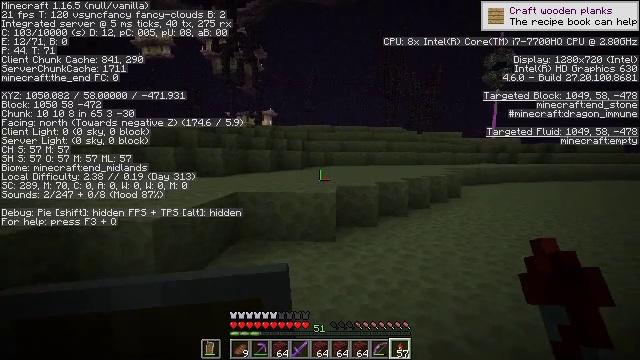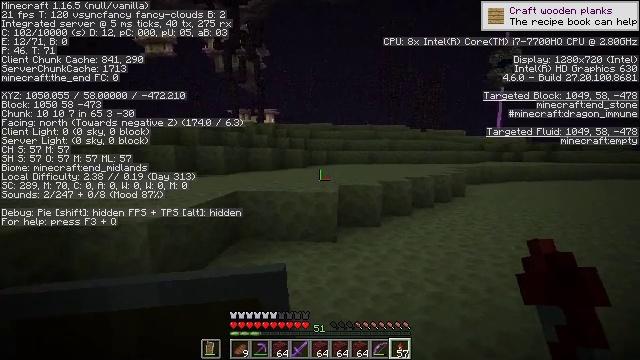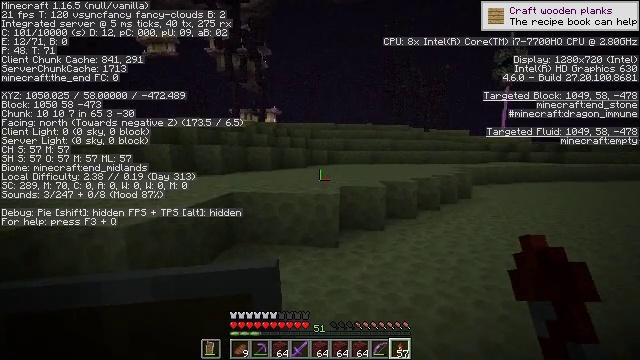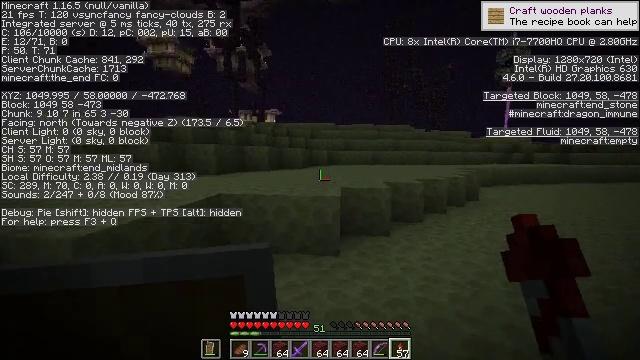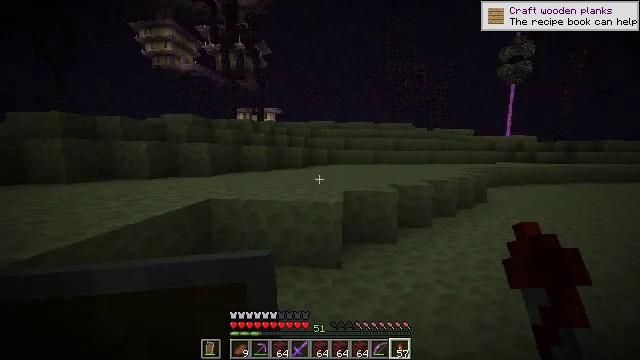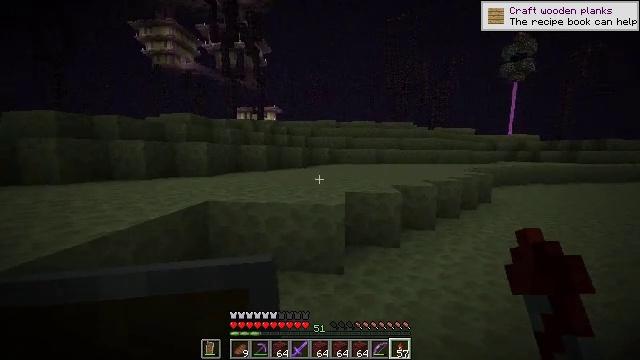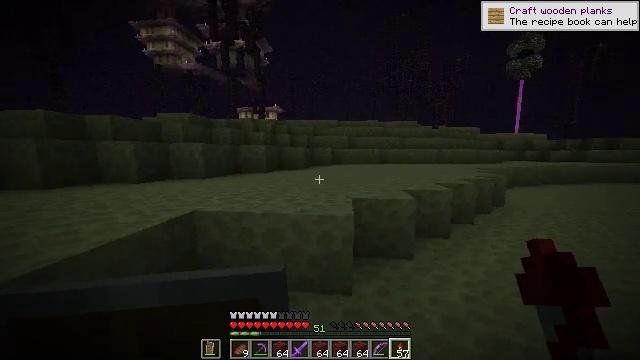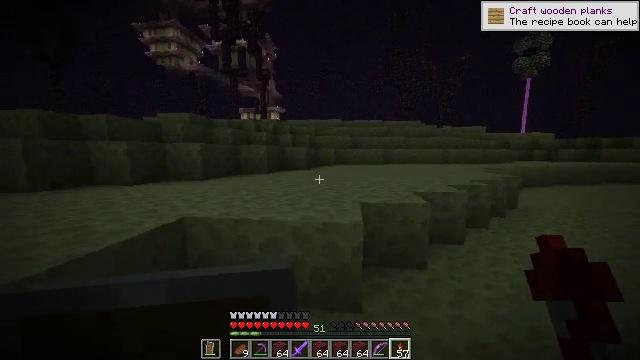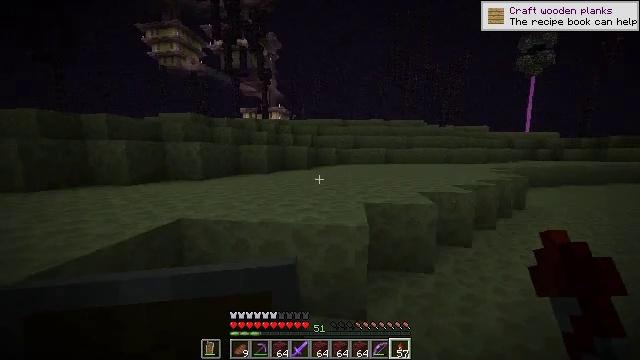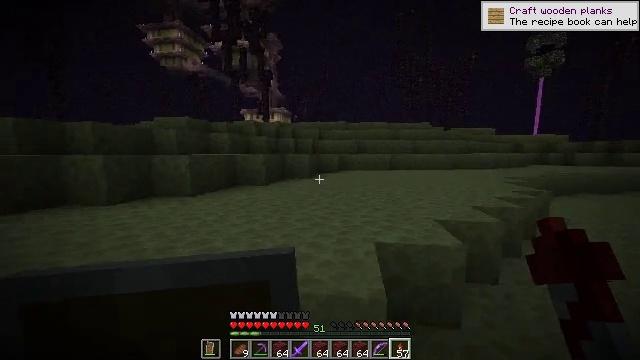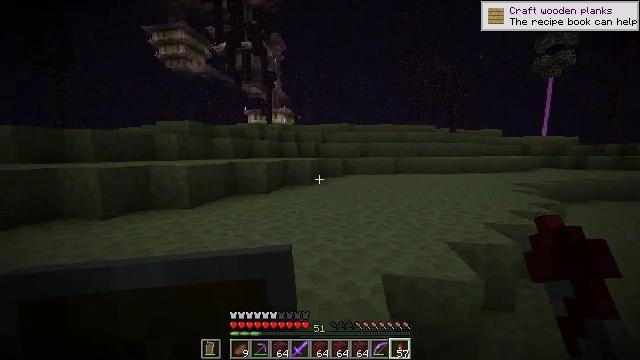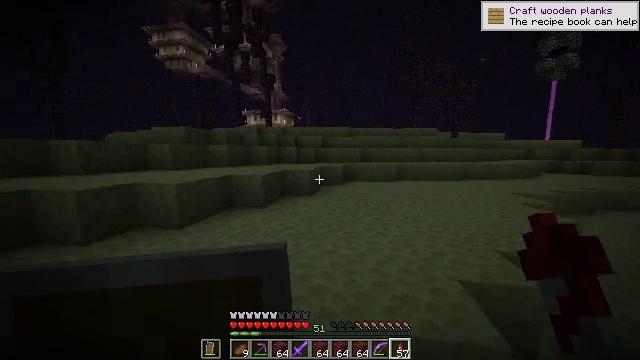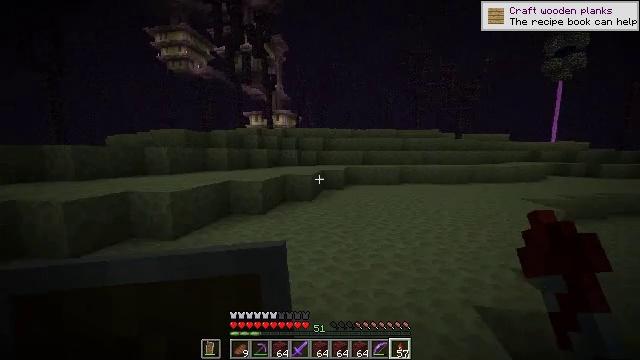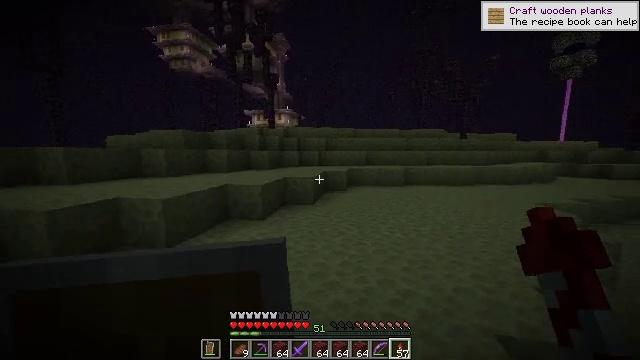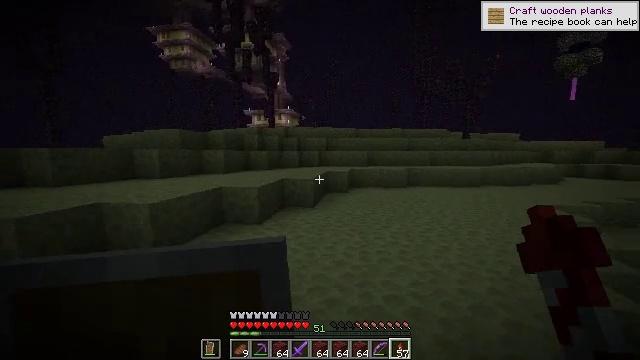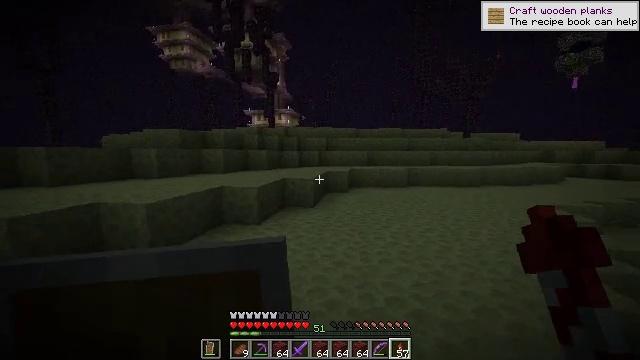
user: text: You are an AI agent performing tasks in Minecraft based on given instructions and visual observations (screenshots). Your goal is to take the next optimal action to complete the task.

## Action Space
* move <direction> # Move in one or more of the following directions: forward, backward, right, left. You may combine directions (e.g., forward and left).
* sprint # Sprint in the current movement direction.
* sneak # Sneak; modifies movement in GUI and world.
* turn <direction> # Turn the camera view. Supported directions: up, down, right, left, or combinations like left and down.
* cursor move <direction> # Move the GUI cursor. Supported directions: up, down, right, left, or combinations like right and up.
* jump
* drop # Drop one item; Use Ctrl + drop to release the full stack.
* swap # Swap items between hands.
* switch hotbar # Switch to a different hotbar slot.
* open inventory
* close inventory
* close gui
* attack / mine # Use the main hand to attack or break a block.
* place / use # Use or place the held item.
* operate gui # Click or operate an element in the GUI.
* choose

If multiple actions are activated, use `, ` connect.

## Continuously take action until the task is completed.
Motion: motion action
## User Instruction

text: Attack the end stone bricks to collect them.
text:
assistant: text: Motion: move forward
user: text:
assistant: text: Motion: move forward
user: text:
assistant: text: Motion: move forward
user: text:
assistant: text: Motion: move forward
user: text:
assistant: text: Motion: move forward
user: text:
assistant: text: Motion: move forward
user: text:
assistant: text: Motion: move forward
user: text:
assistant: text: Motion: move forward
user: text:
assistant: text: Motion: move forward, jump
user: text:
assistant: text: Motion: move forward, jump
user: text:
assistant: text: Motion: move forward, jump
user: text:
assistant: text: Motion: move forward, jump
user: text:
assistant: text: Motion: move forward
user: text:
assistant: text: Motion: move forward
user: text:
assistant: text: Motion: move forward
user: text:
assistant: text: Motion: move forward
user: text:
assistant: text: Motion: move forward
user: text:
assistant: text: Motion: move forward
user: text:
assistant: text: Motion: move forward
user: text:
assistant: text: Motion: move forward
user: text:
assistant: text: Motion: move forward
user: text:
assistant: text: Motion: move forward
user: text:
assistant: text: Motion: move forward, turn left
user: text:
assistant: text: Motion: move forward, turn left
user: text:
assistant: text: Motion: move forward, turn left
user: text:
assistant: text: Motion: move forward
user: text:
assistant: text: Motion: move forward
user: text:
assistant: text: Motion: move forward
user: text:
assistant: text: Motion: move forward
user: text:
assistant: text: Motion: move forward